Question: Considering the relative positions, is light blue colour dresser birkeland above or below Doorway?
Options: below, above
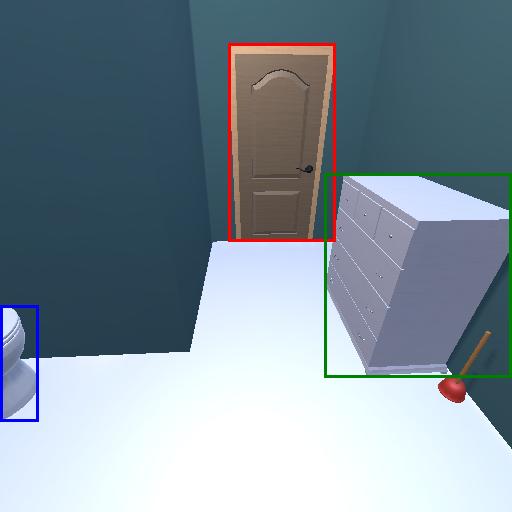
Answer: below